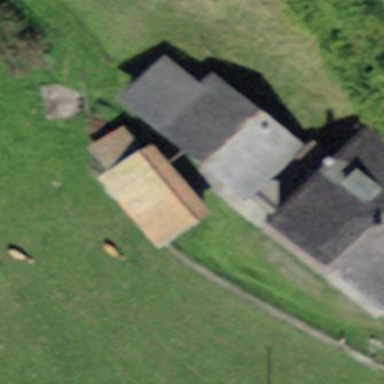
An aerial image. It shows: Shed.